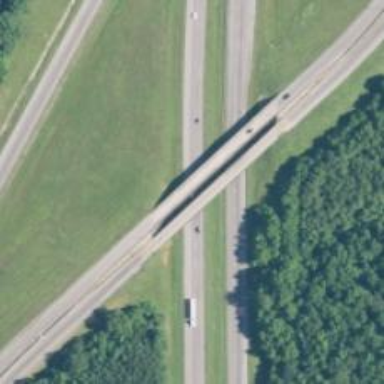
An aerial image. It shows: Viaduct bridge on primary link highway.